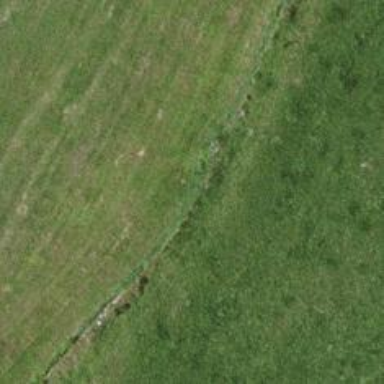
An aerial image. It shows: Wall made of dry stone.